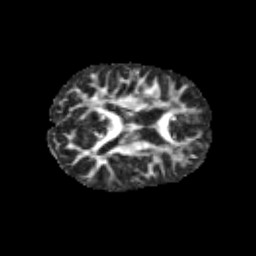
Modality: FA
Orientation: axial
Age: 9
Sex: male
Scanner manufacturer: siemens
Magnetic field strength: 3 T
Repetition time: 3.8 s
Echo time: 0.07 s